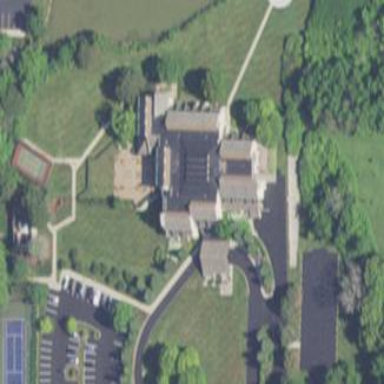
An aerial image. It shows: Conference center building.